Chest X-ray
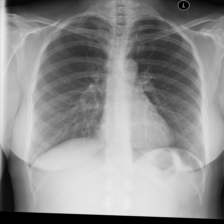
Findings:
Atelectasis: negative
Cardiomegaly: negative
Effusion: negative
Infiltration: negative
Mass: negative
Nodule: negative
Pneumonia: negative
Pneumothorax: negative
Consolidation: negative
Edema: negative
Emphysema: negative
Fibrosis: negative
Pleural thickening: negative
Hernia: negative